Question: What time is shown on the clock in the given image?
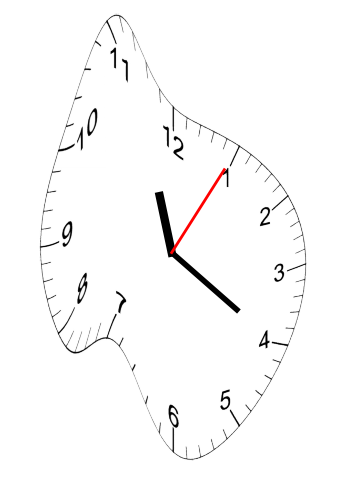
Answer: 11:20:05